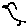
Label: bird